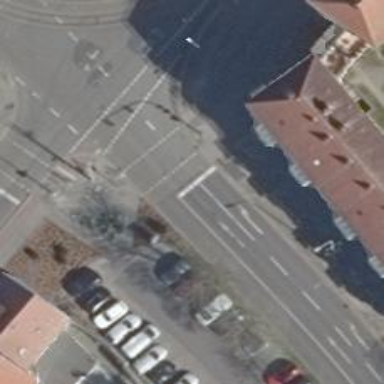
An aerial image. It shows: Road crossing with traffic signals.